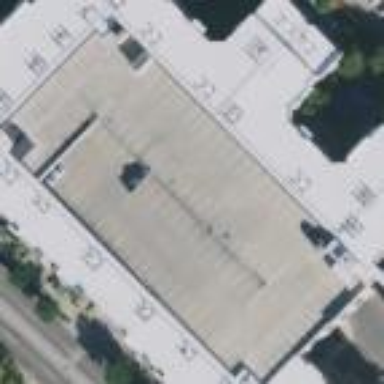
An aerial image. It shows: Multi-storey parking building.